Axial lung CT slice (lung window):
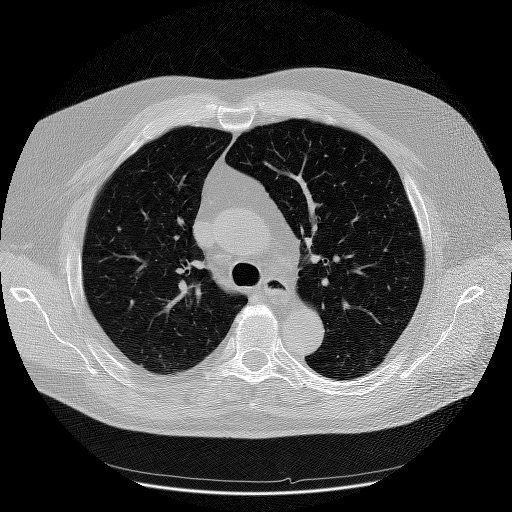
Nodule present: no